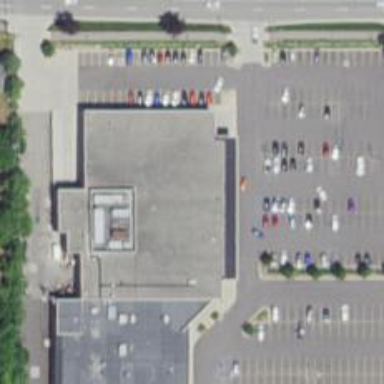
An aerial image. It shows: Supermarket.